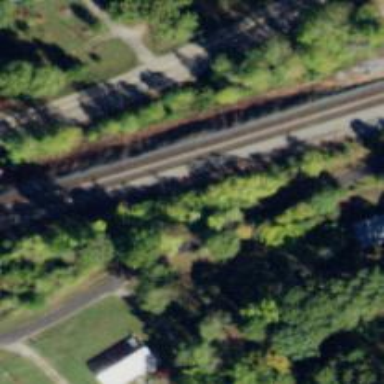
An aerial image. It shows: Railway track.